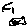
Label: fish